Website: crate-barrel
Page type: review-order
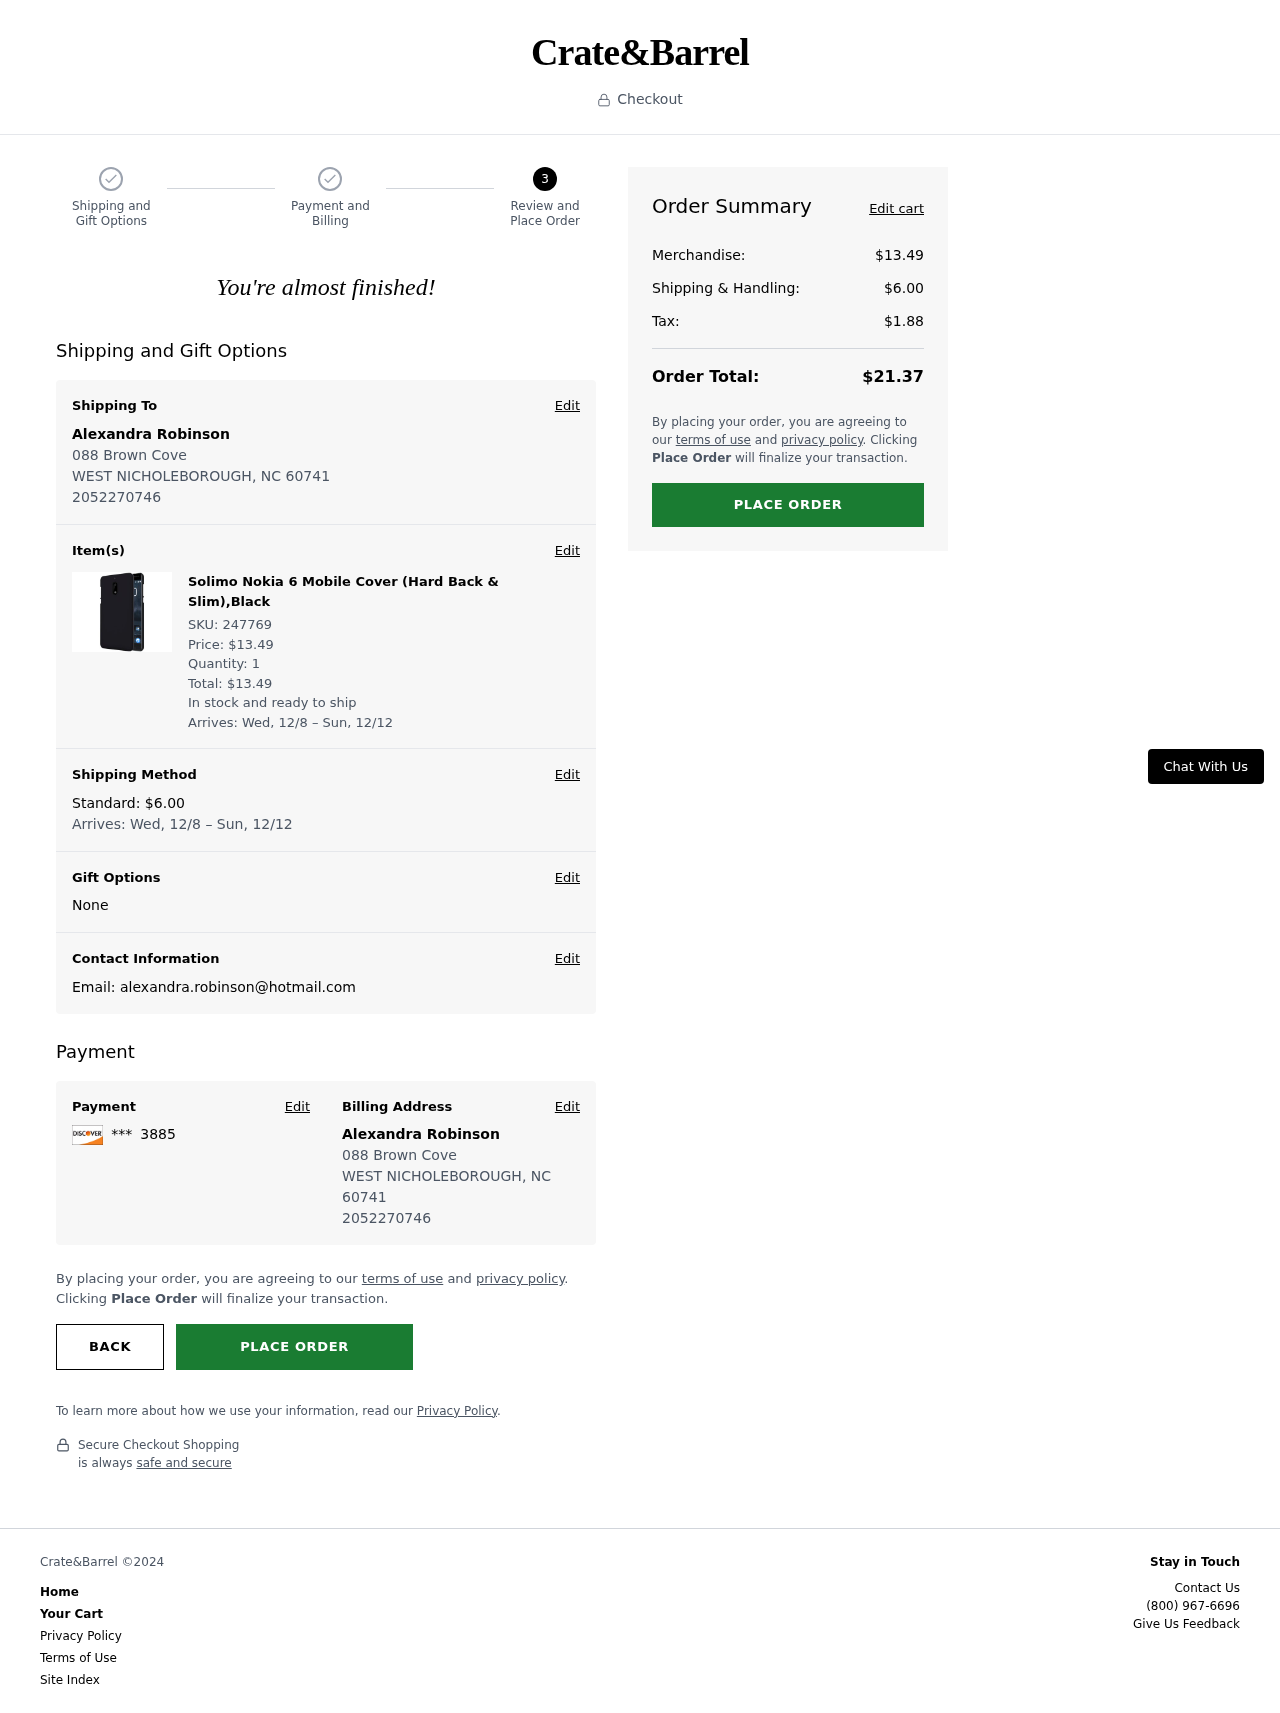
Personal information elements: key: PII_CARD_LAST4
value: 3885
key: PII_CITY
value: WEST NICHOLEBOROUGH
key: PII_EMAIL
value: alexandra.robinson@hotmail.com
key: PII_FULLNAME
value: Alexandra Robinson
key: PII_PHONE
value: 2052270746
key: PII_POSTCODE
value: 60741
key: PII_STATE_ABBR
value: NC
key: PII_STREET
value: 088 Brown Cove
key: PII_FIRSTNAME
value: Alexandra
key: PII_LASTNAME
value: Robinson
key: PII_FULLNAME2
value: Alexandra Robinson
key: PII_FULLNAME3
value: Alexandra Robinson
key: PII_FIRSTNAME2
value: Alexandra
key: PII_FIRSTNAME3
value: Alexandra
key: PII_LASTNAME2
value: Robinson
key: PII_LASTNAME3
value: Robinson
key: PII_FIRSTNAME_DERIVED
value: Alexandra
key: PII_LASTNAME_DERIVED
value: Robinson
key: PII_FULLNAME_DERIVED
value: Alexandra Robinson
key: PII_NAME_FULL_DERIVED
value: Alexandra Robinson
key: PII_CITY2
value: WEST NICHOLEBOROUGH
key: PII_POSTCODE_FULL
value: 60741
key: PII_POSTCODE_NUMERIC
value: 60741
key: PII_PHONE_LINE
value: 0746
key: PII_PHONE_SUFFIX
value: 0746
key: PII_PHONE2
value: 2052270746
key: PII_PHONE3
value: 2052270746
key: PII_PHONE_NUMERIC
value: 2052270746
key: PII_PHONE2_NUMERIC
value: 2052270746
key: PII_PHONE3_NUMERIC
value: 2052270746
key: PII_PHONE_DIGITS
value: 2052270746
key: PII_PHONE_LAST4
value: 0746
Product elements: key: PRODUCT1_NAME
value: Solimo Nokia 6 Mobile Cover (Hard Back & Slim),Black
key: PRODUCT1_PRICE
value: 13.49
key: PRODUCT1_QUANTITY
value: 1
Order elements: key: ORDER_SKU
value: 247769
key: ORDER_ITEM_TOTAL
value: $13.49
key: ORDER_DELIVERY_DATE_ITEM
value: Wed, 12/8 – Sun, 12/12
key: ORDER_SHIPPING_COST
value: $6.00
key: ORDER_DELIVERY_DATE
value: Wed, 12/8 – Sun, 12/12
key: ORDER_SUBTOTAL
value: $13.49
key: ORDER_SHIPPING_COST_SUMMARY
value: $6.00
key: ORDER_TAX
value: $1.88
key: ORDER_TOTAL
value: $21.37